Interaction volume radius: 5 \u00c5
Interaction volume height: 15 \u00c5
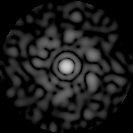
Disorder parameter: 0.8764